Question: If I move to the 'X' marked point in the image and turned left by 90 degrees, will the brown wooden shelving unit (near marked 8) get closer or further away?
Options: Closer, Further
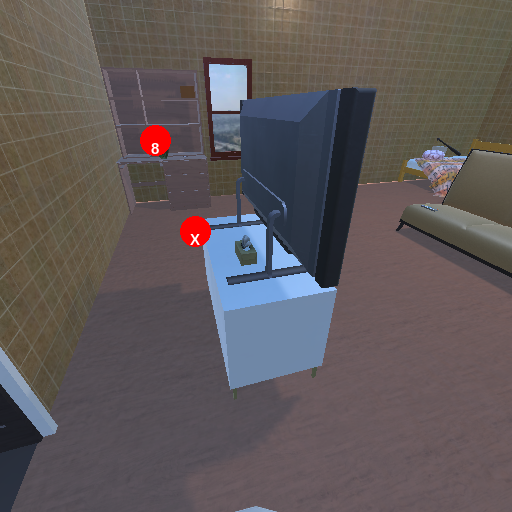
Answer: Closer